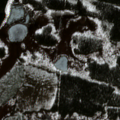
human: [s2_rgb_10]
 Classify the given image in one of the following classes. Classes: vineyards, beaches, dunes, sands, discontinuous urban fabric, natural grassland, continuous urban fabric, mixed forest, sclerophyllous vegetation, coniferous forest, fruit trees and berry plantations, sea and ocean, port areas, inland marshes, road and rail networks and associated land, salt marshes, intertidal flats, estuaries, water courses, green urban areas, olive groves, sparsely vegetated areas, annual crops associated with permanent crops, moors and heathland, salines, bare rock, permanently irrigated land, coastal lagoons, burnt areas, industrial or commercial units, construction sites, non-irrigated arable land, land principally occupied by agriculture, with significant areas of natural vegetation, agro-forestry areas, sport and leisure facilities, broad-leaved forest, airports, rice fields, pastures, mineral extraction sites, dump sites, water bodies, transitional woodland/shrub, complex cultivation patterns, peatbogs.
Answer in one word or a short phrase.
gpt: coniferous forest, transitional woodland/shrub, peatbogs